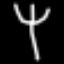
Label: fork